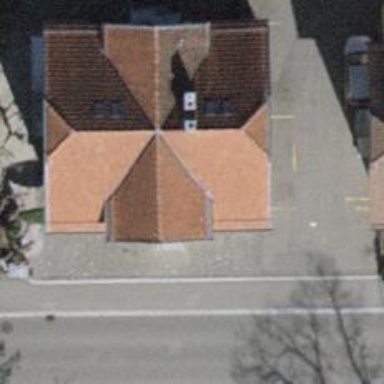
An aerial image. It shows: Restaurant.